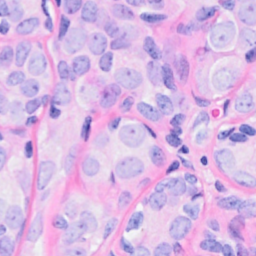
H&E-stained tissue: Breast